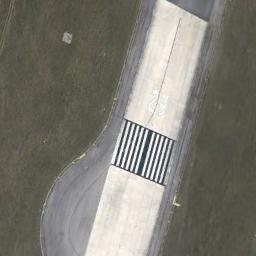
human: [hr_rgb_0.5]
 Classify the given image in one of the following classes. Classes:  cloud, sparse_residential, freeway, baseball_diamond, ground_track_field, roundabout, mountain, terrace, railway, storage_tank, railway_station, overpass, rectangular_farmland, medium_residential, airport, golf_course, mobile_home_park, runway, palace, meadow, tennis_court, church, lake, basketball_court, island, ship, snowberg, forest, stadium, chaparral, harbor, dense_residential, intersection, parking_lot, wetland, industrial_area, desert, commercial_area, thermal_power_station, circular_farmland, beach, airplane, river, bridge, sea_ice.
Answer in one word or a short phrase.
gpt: runway